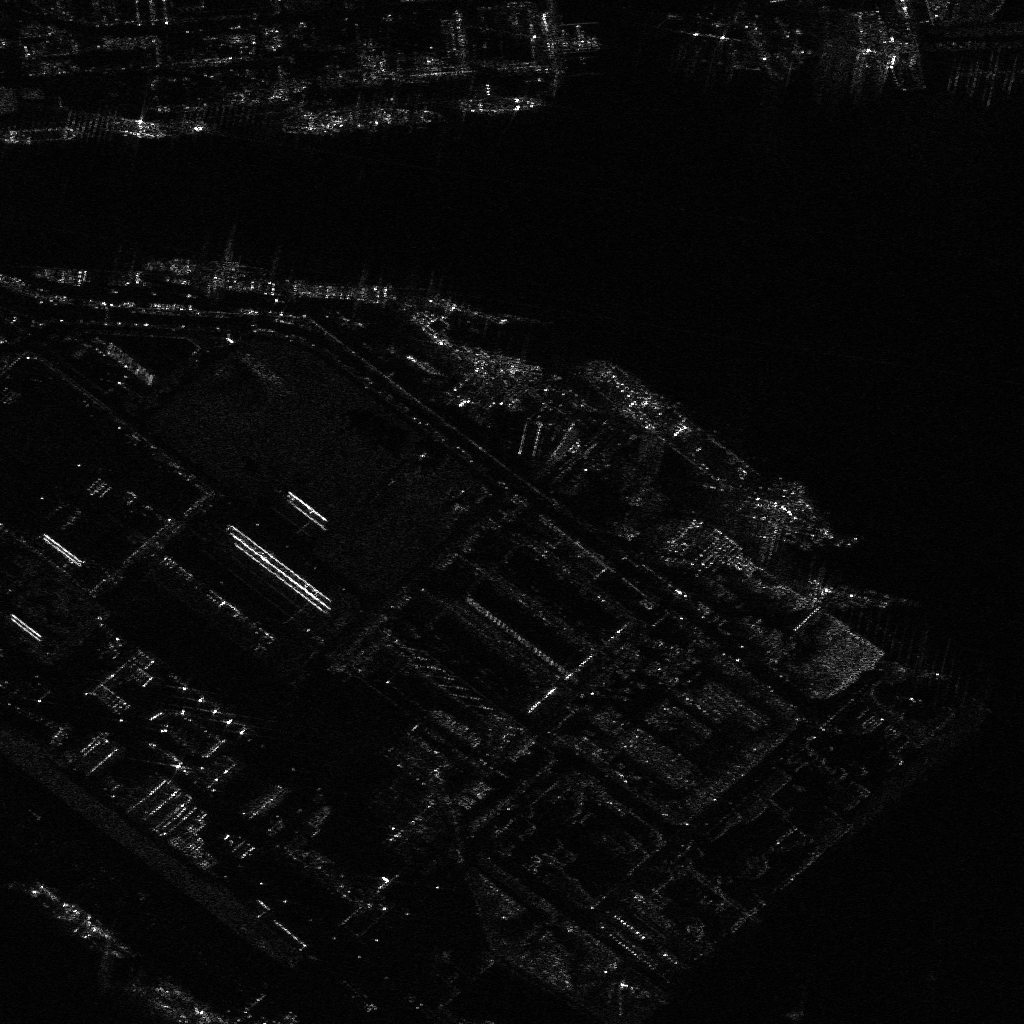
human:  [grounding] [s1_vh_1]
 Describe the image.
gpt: In the satellite image, there is  <ref>1 large container </ref> <box>[[1, 88, 12, 91, 37]]</box> located at bottom left,  <ref>1 large container </ref> <box>[[13, 24, 24, 27, 1]]</box> located at top left,  <ref>1 medium ore-oil </ref> <box>[[55, 39, 74, 43, 37]]</box> located at center.